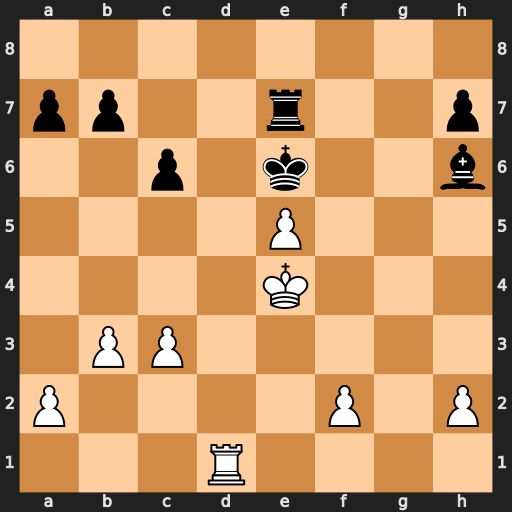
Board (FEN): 8/pp2r2p/2p1k2b/4P3/4K3/1PP5/P4P1P/3R4
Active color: w
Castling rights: -
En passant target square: -
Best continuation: Rd6+ Kf7 Rxh6